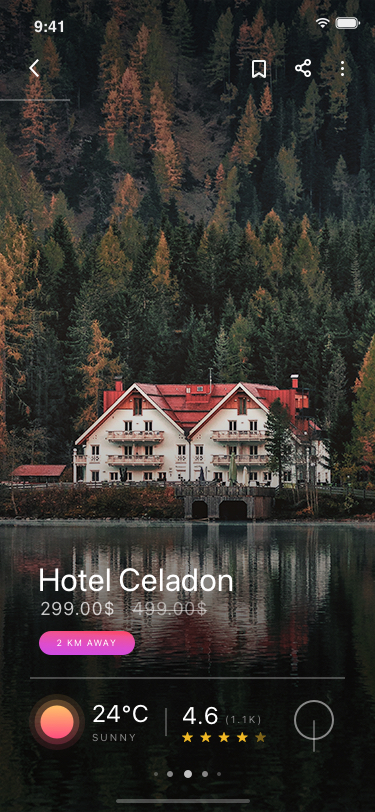
Text in this UI design:
(1.1k)
4.6
sunny
24°C 
2 km away
499.00$
299.00$
Hotel Celadon
9:41